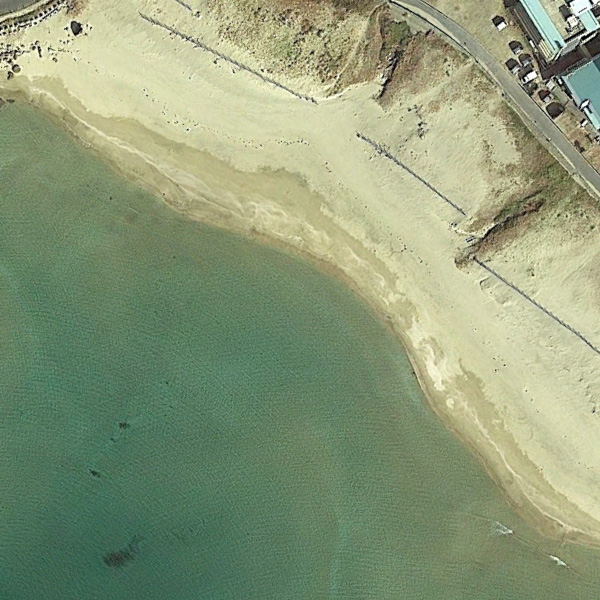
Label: Beach